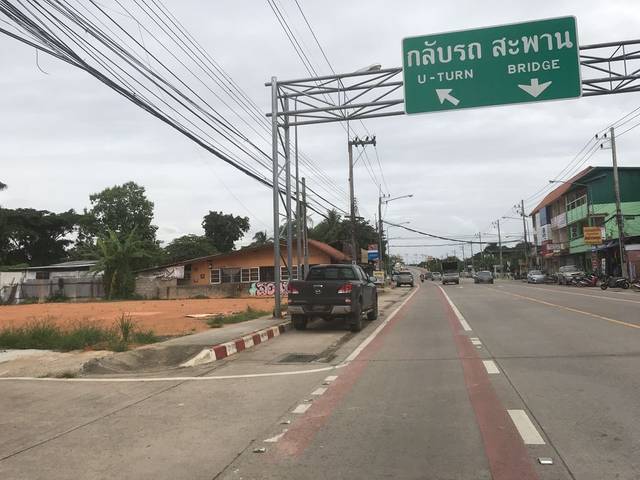
Region: Thailand
Coordinates: 19.923, 99.834